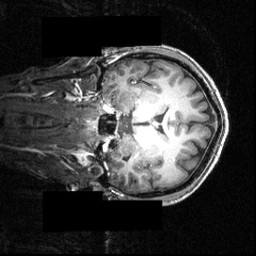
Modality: T1w
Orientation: coronal
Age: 26
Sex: male
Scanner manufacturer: siemens
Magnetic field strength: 3.951 T
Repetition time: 1.5 s
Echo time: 0.00335 s